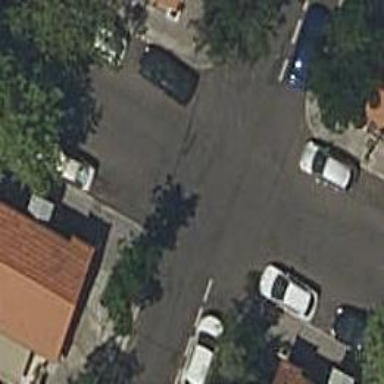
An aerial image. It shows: Residential road with asphalt surface. There are sidewalks on both sides of the road.